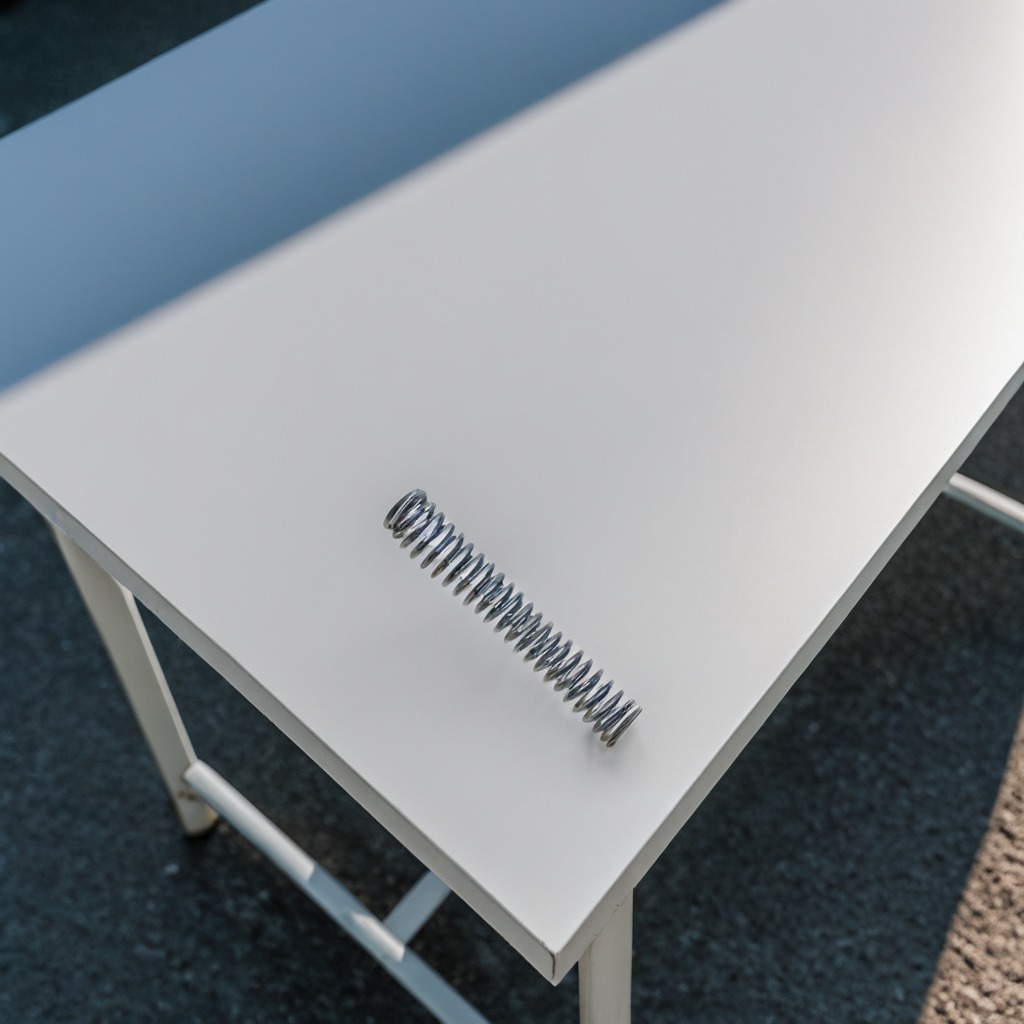
A coiled metal spring lies on the table.